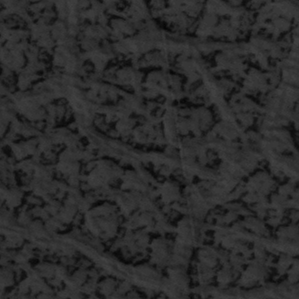
Label: frost